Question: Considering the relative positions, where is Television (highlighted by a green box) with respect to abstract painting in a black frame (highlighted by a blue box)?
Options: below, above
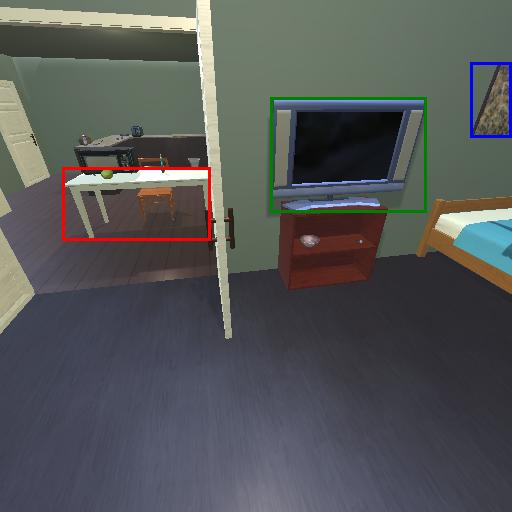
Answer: below